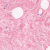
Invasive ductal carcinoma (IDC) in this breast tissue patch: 0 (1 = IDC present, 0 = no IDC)